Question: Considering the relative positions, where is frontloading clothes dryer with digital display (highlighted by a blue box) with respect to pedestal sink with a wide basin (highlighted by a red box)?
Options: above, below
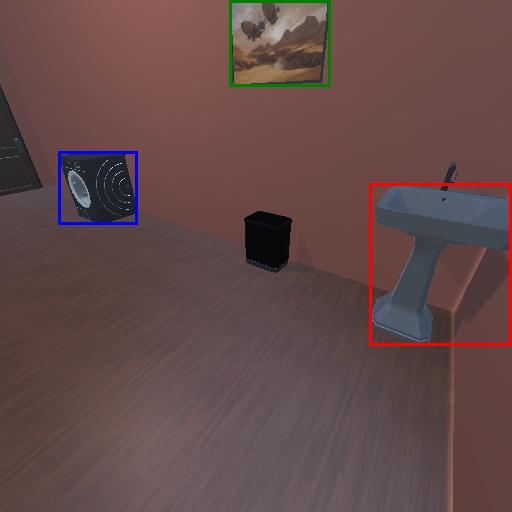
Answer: above